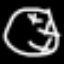
Label: clock